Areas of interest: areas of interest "Park and greenspace"
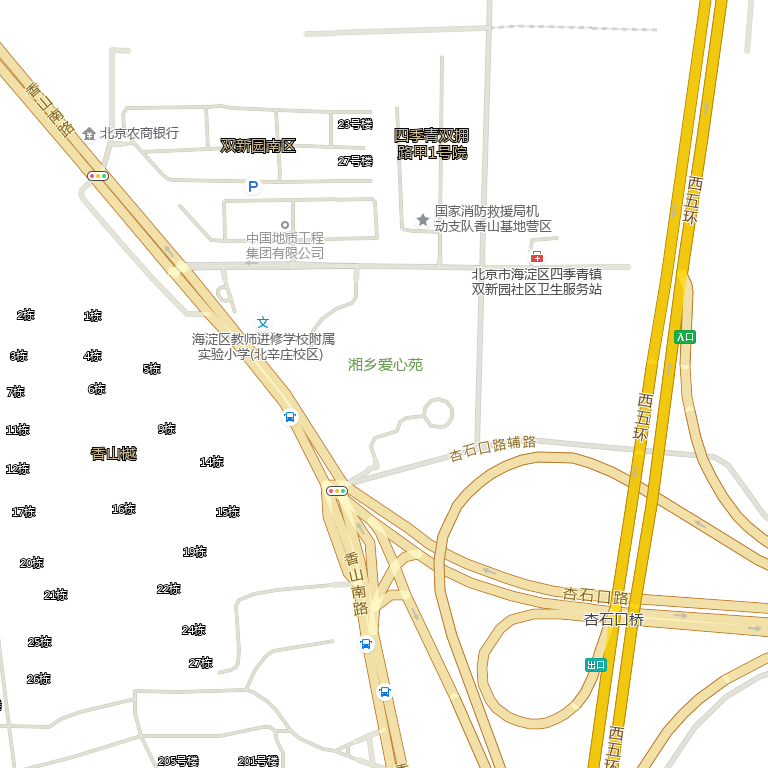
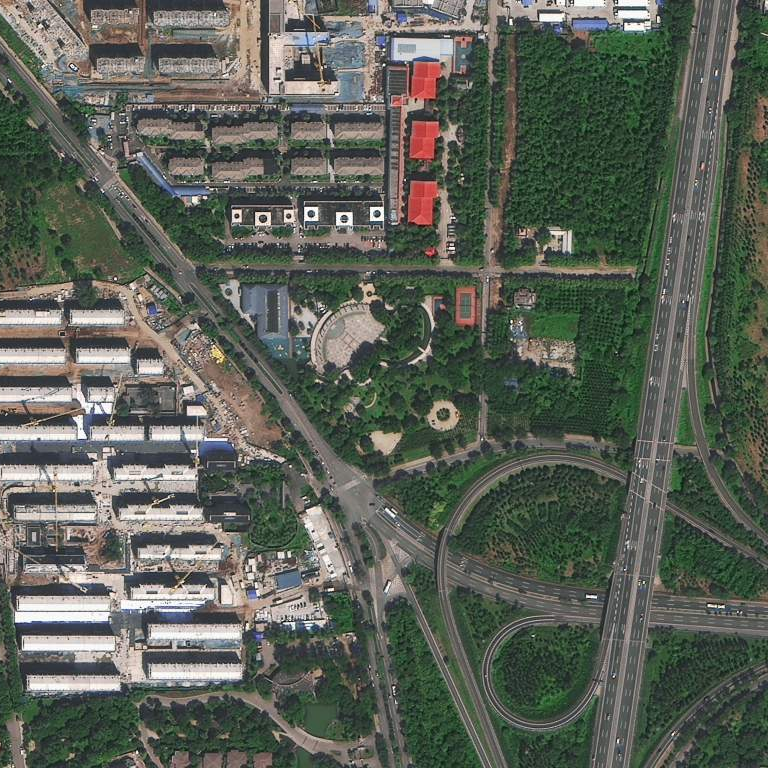